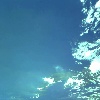
Label: water